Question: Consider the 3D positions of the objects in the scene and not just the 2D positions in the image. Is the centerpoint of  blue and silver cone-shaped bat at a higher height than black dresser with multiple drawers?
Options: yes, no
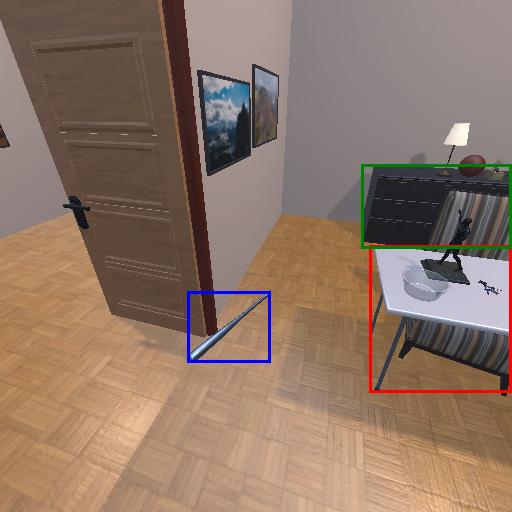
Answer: yes